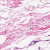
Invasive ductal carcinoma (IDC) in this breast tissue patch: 0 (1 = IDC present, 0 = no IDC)